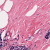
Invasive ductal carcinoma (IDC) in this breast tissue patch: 0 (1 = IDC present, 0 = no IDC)